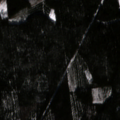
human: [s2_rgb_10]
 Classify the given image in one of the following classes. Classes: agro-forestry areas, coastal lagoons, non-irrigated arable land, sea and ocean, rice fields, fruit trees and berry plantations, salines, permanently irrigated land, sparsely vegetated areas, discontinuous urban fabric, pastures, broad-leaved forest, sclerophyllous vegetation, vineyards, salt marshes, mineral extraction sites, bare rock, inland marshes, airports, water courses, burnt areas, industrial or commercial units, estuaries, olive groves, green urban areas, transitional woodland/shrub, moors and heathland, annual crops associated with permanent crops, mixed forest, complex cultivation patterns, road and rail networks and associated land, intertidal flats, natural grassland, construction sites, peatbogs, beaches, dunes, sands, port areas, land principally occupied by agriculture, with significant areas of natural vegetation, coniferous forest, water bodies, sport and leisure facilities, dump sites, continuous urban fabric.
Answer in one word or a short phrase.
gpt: coniferous forest, transitional woodland/shrub